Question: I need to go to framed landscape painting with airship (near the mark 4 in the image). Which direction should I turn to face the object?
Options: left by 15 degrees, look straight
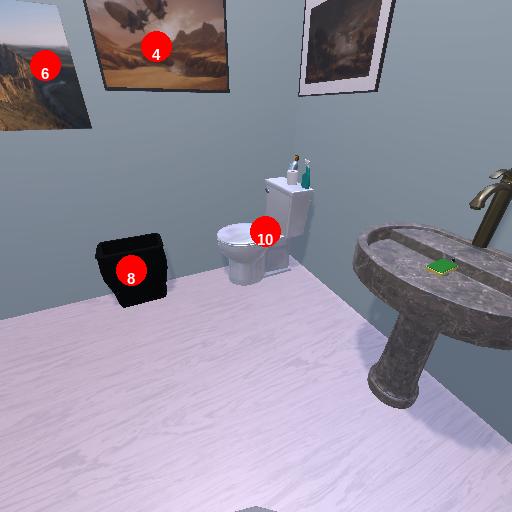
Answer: left by 15 degrees